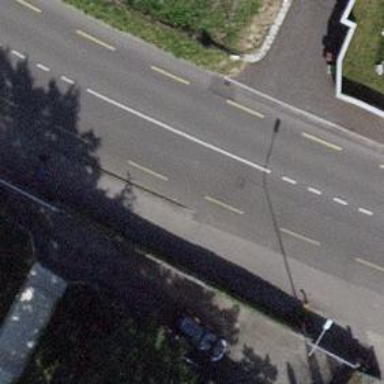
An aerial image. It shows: Primary highway with asphalt surface and designated lane for cyclists.